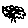
Label: tree